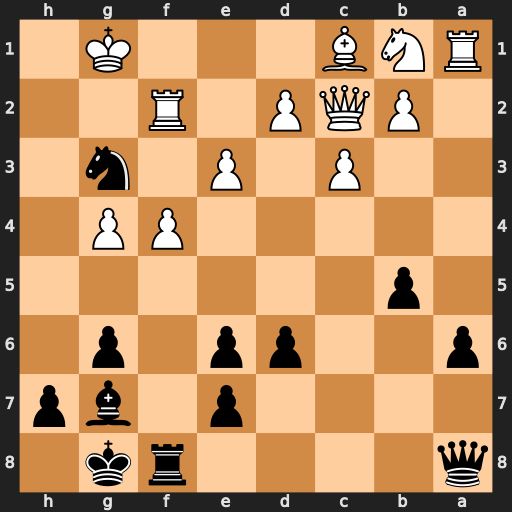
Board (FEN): q4rk1/4p1bp/p2pp1p1/1p6/5PP1/2P1P1n1/1PQP1R2/RNB3K1
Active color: b
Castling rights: -
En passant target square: -
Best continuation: Qh1#